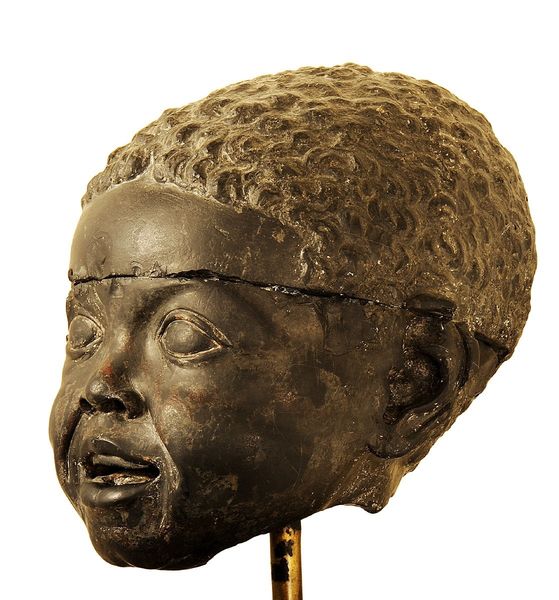
Titel: Kopf eines Afrikanerknaben
Standort: Hamburg
Institution: Museum für Kunst und Gewerbe Hamburg
Schlagwörter: kopf, gesicht, kind, skulptur, bemalt, skulpturen, afrikaner, sandstein, kleinskulptur, basalt, gemeißelt, späthellenistisch, ptolemäisch, grauwacke